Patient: sex F, age 61
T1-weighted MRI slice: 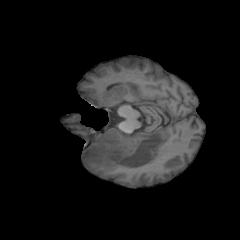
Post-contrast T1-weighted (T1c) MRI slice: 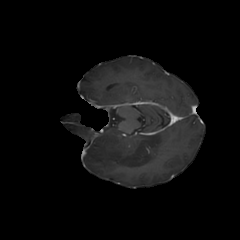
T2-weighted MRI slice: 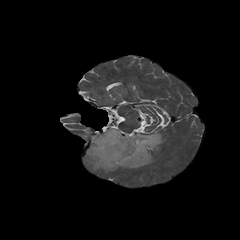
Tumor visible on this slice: yes
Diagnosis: Astrocytoma, IDH-wildtype
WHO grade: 2